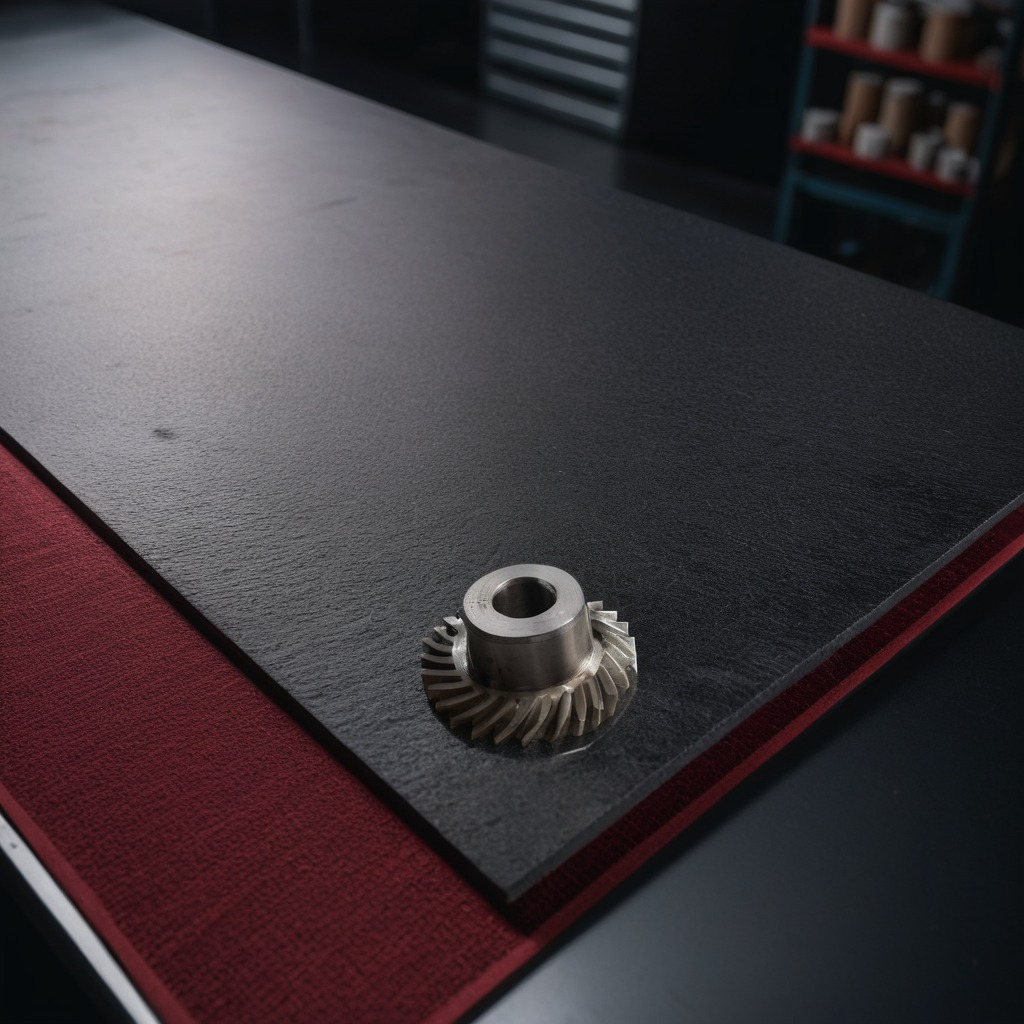
A steel gear with teeth is lying on a clean granite tabletop covered with a red rubber mat inside a workshop at night.